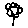
Label: flower